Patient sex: F
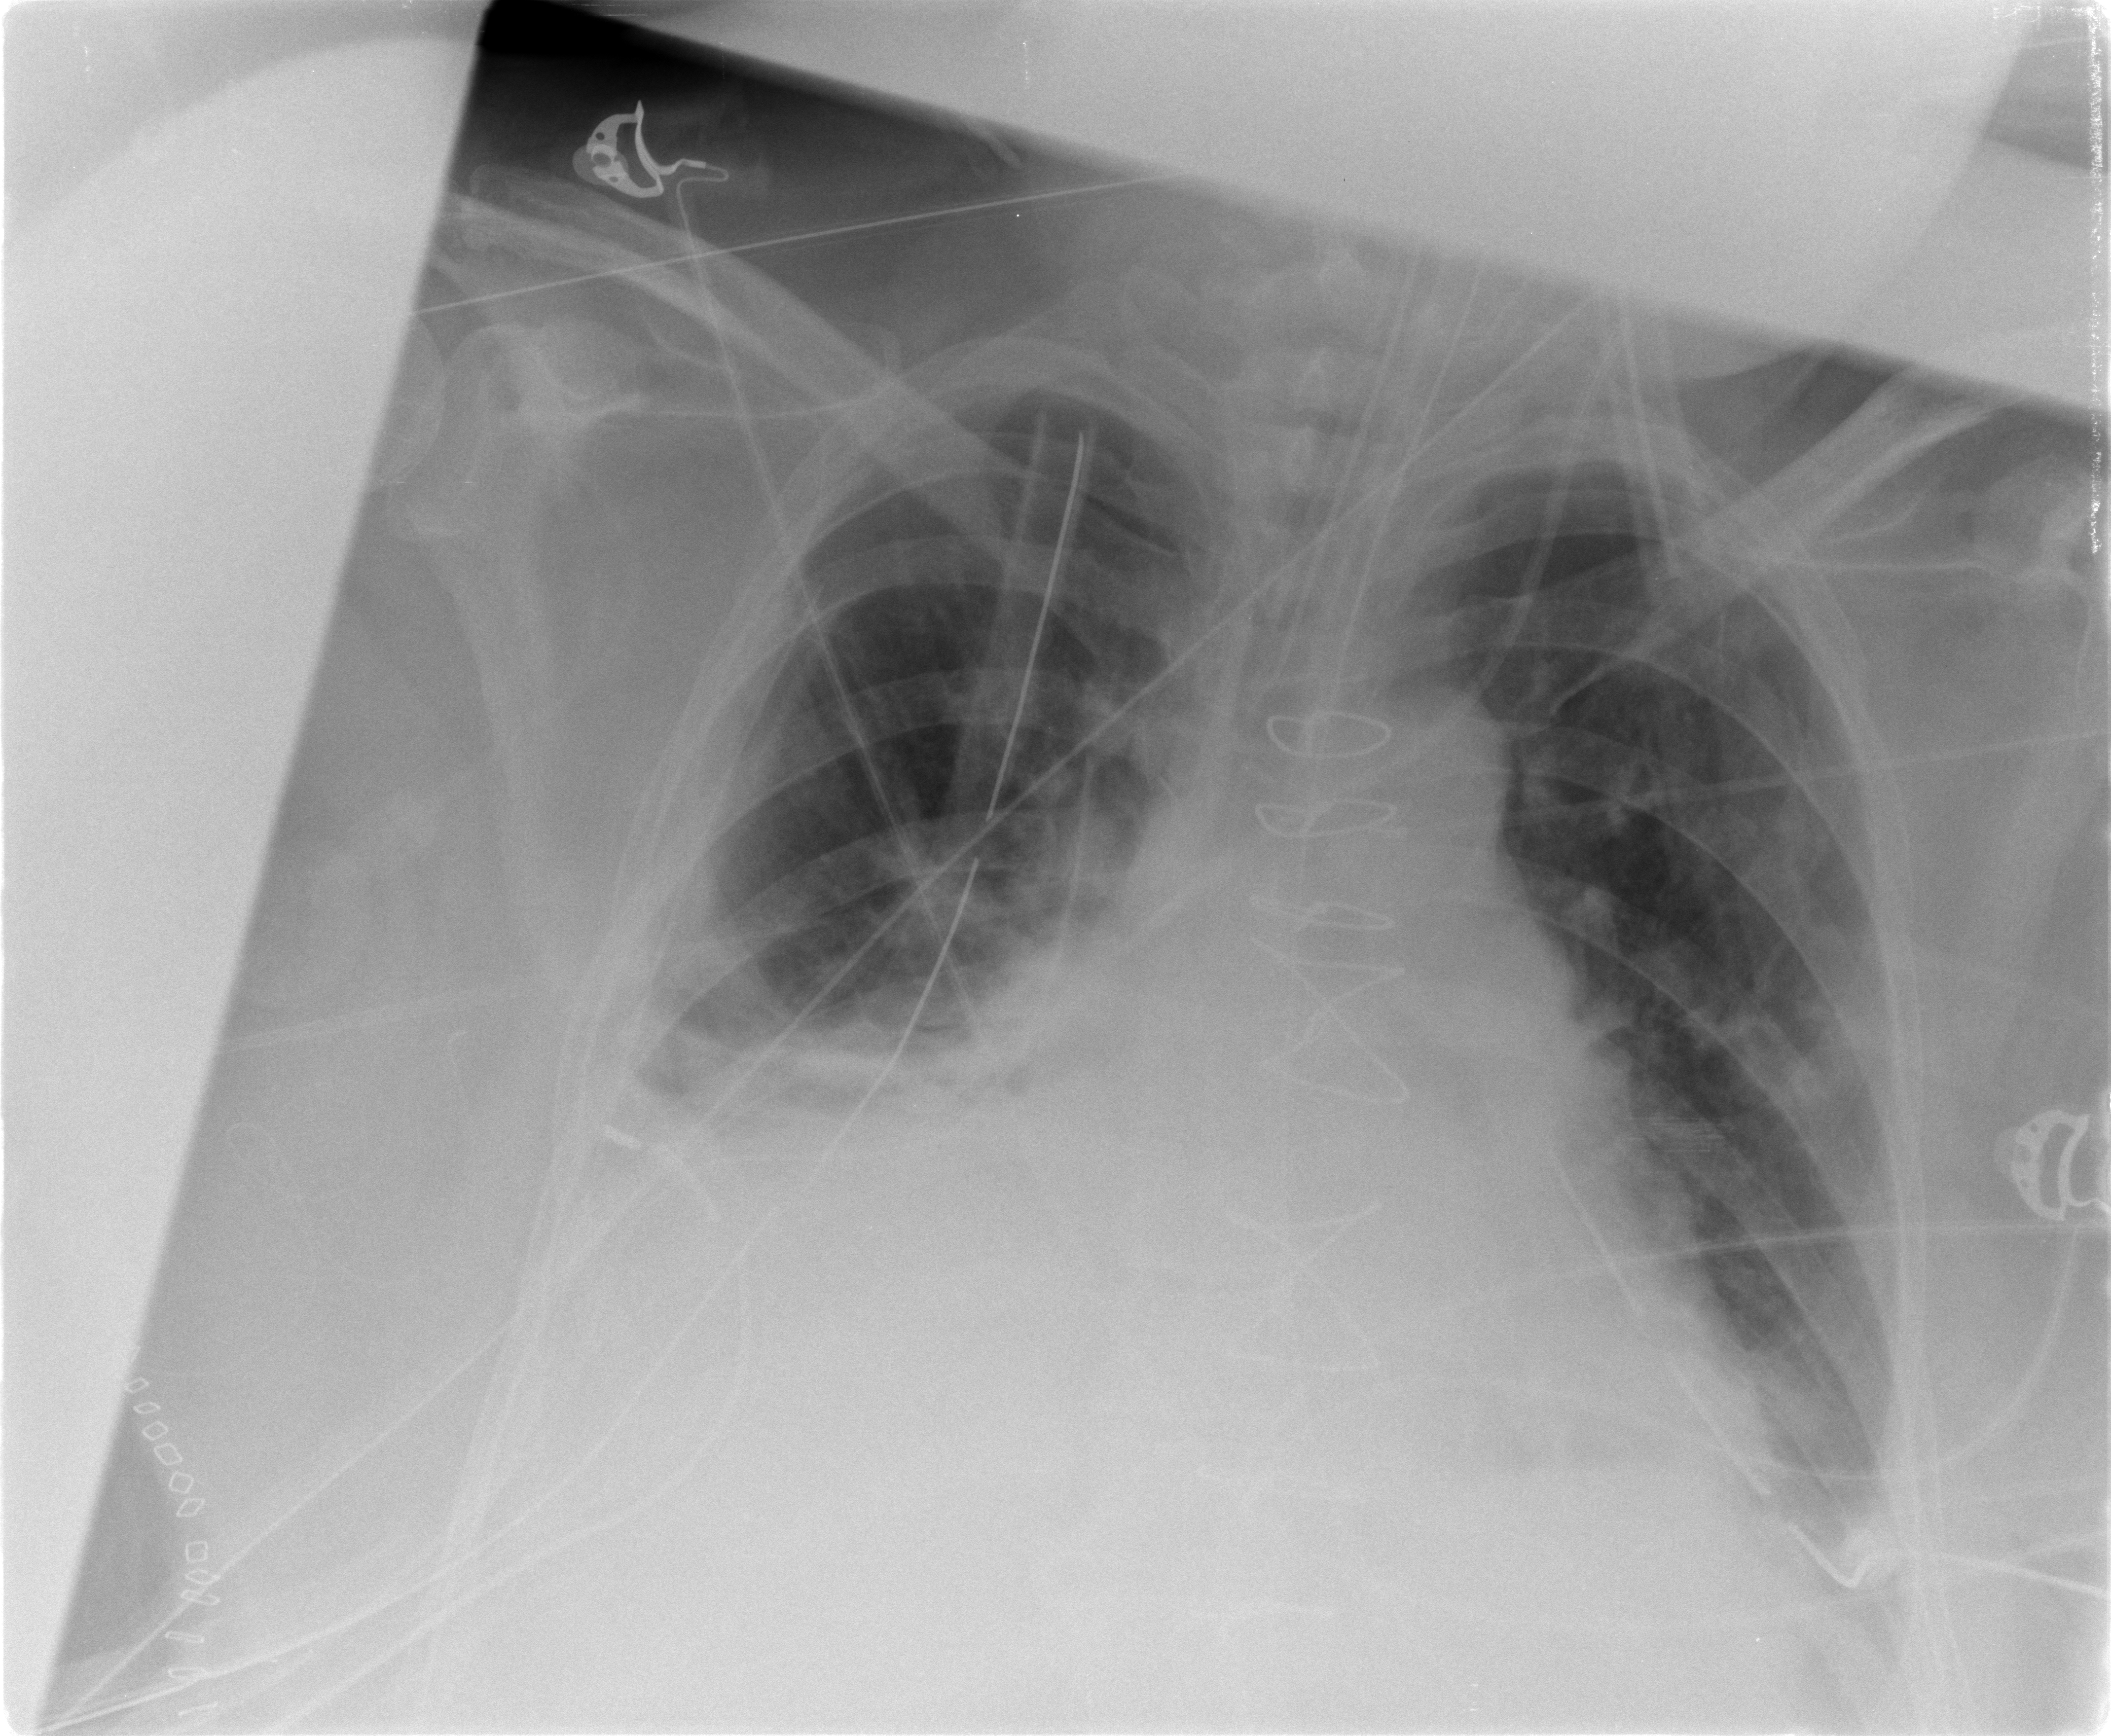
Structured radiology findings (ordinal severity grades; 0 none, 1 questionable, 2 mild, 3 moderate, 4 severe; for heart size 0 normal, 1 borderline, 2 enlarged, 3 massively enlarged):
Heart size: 2
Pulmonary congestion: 2
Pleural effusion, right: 2
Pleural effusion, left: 2
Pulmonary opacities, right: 0
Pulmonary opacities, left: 0
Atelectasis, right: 2
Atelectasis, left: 2